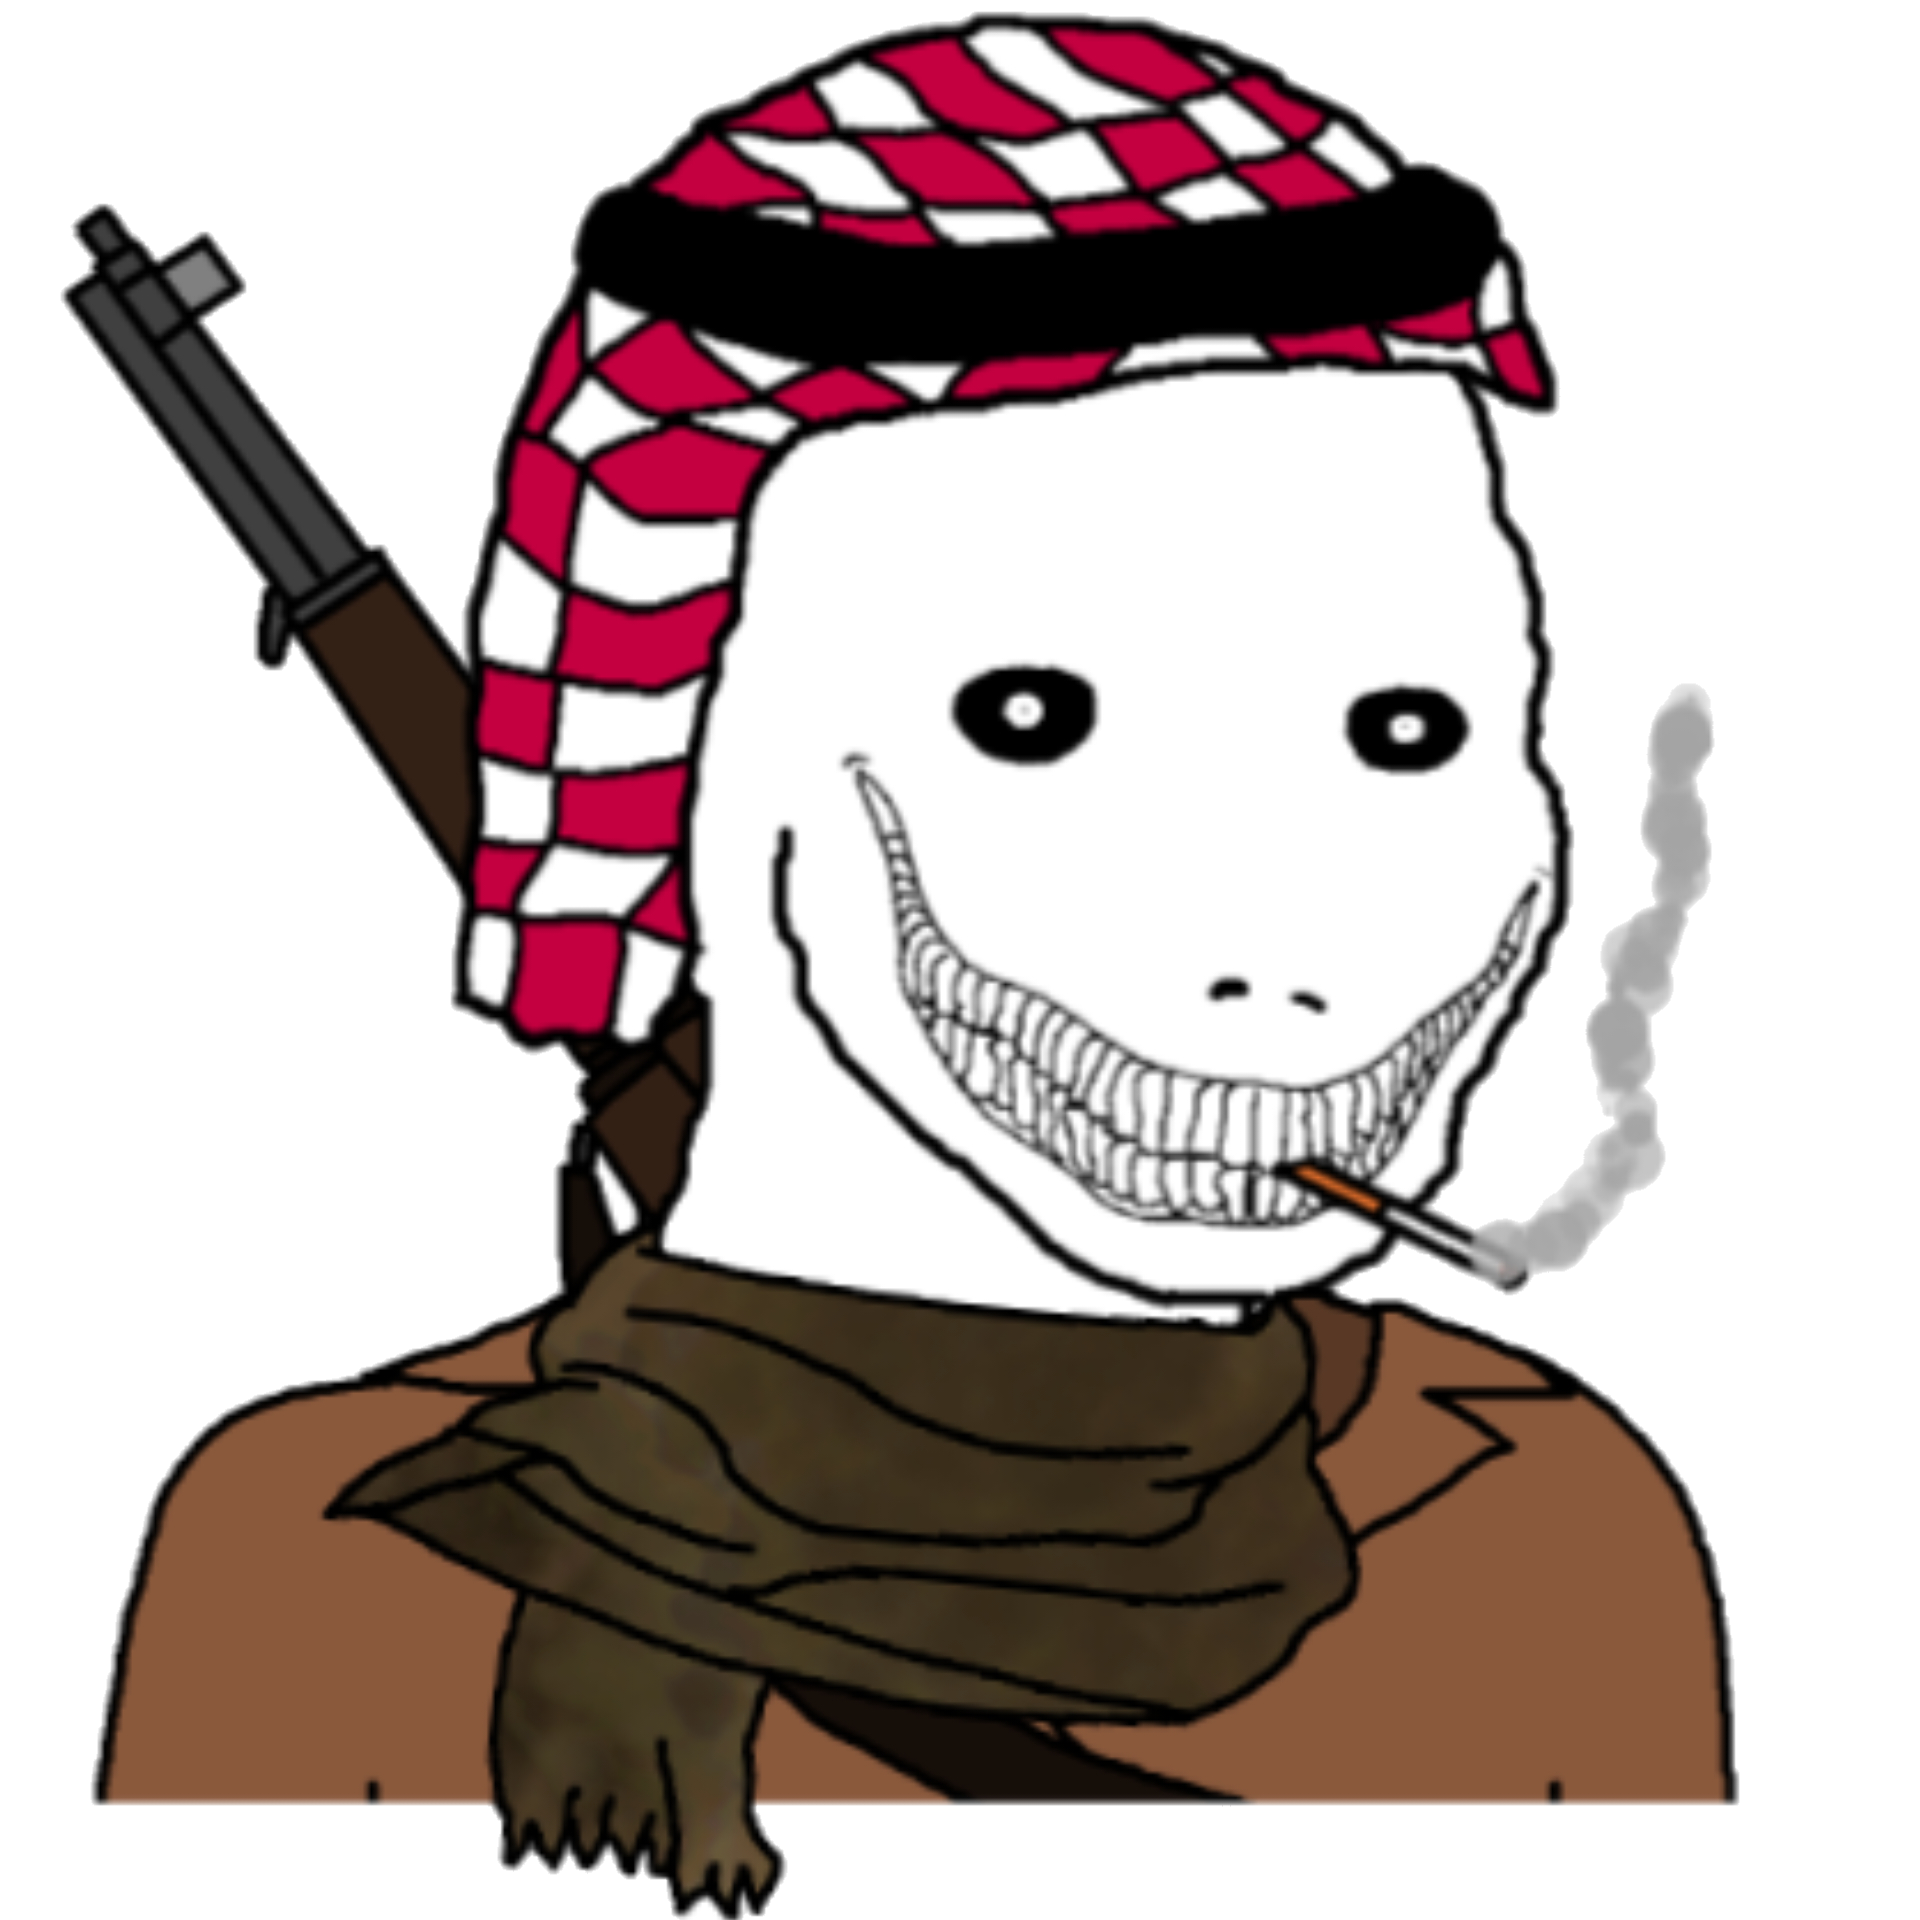
Label: 5_Oomer